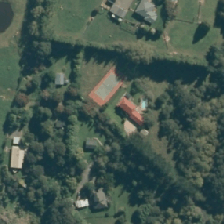
Land cover: urban_build_up